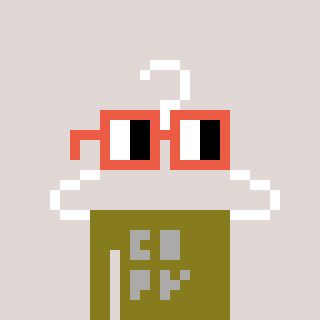
a pixel art character with square orange glasses, a hanger-shaped head and a gunk-colored body on a warm background